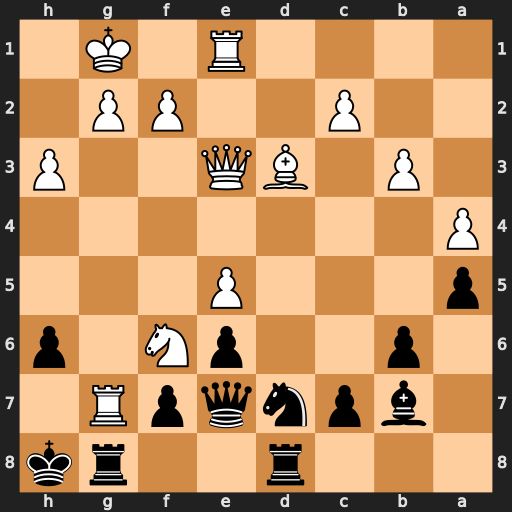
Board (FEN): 3r2rk/1bpnqpR1/1p2pN1p/p3P3/P7/1P1BQ2P/2P2PP1/4R1K1
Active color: b
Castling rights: -
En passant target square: -
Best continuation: Kxg7 Nh5+ Kf8 Qxh6+ Ke8 Ng7+ Rxg7